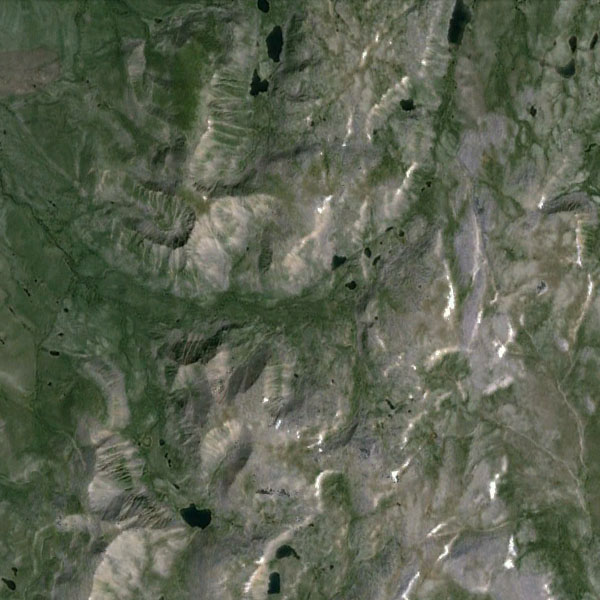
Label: Mountain